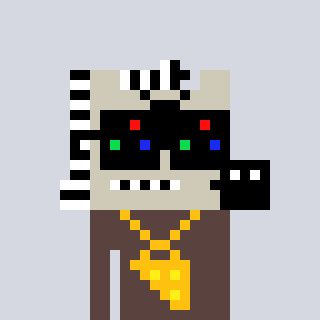
a pixel art character with square black sunglasses, a zebra-shaped head and a darkbrown-colored body on a cool background